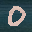
Label: 0